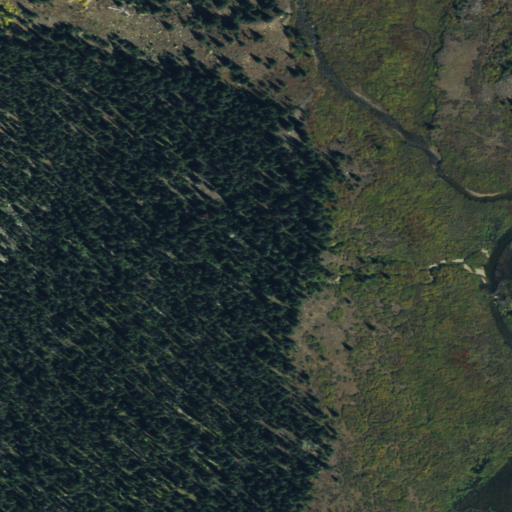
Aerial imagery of valley in Colorado named Mountain Boy Gulch containing evergreen forest, woody wetlands, shrub, and herbaceous wetlands